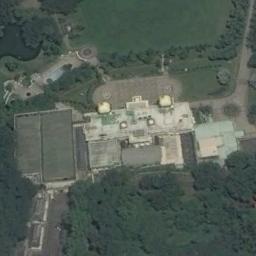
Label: palace